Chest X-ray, PA view. Patient: 69 years old, sex F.
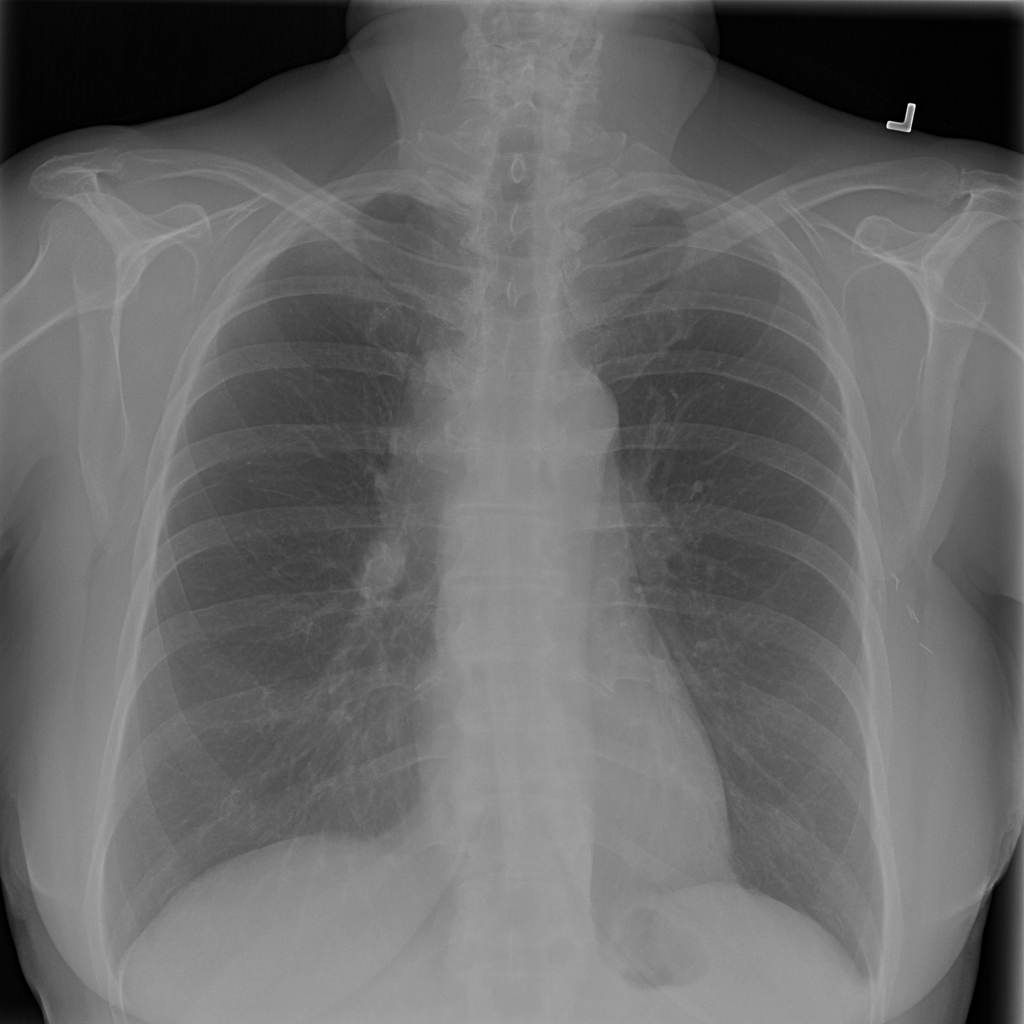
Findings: No Finding